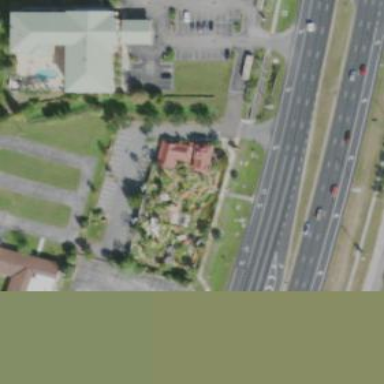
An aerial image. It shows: Miniature golf leisure land.